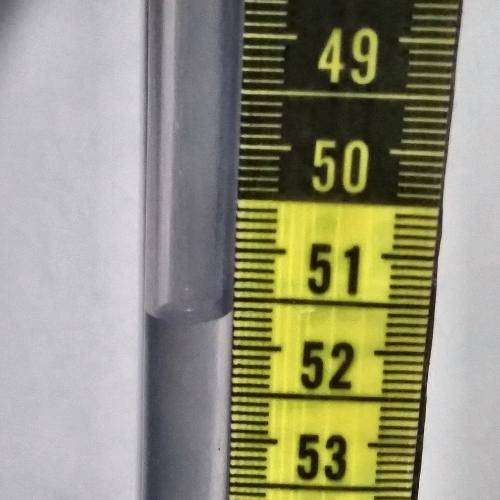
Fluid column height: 51.7 cm